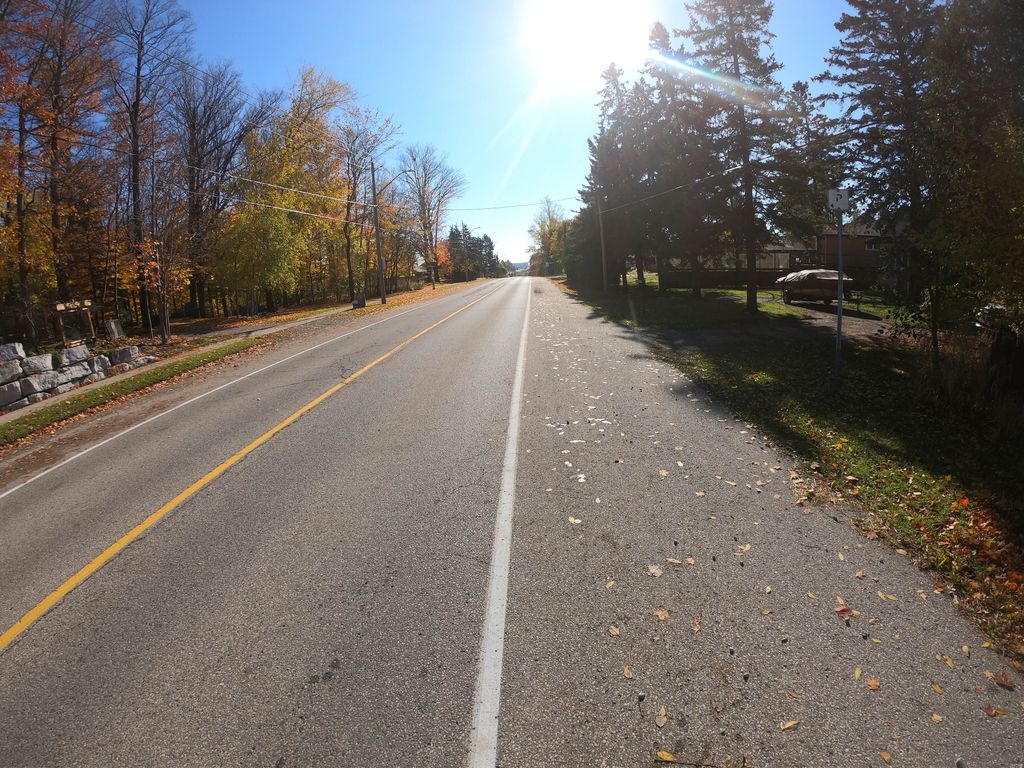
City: kitchener-waterloo